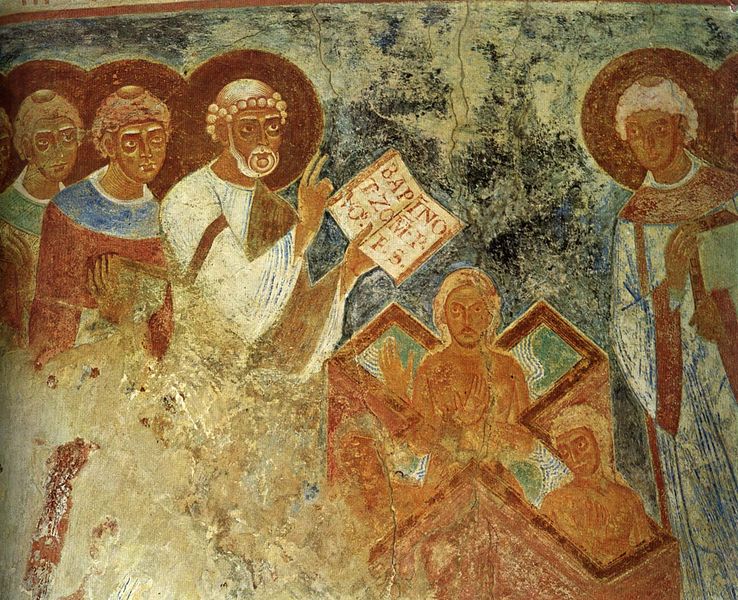
Titel: Idensen, ehem. Grab-Kirche des Bischofs Sigwart von Minden
Standort: Idensen, ehem. Grabkirche des Bischofs Sigwart von Minden (EU - D - Nds)
Schlagwörter: blau, finger, geste, männer, rot, malerei, bart, wand, bibel, tod, gelehrte, kirche, gewand, augenbrauen, locken, schrift, buch, kreuz, heiligenschein, christus, grab, jesus, christlich, mittelalter, heilige, opfer, taufe, jenseits, fresco, heilige schrift, wandbemalung, apostel, evangelium, christuns